Question: I'm trying to display a label in a 2-columned GridLayout. I can't seem to make it work to display both text and the horizontal line underneath:
'''
public void foo(){
popupShell = new Shell(Display.getDefault(), SWT.NO_TRIM | SWT.ON_TOP | SWT.MODELESS);
//popupShell.setLayoutData(new GridData(GridData.FILL_HORIZONTAL));
popupShell.setLayout(createNoMarginLayout(2, false));
Label history = new Label(popupShell, SWT.SEPARATOR | SWT.SHADOW_OUT | SWT.HORIZONTAL);
history.setText("History");
history.setVisible(true);
Label fill = new Label(popupShell, SWT.NONE);
fill.setSize(0,30);
}
public static GridLayout createNoMarginLayout(int numColumns, boolean makeColumnsEqualWidth) {
GridLayout layout = new GridLayout(numColumns, makeColumnsEqualWidth);
layout.verticalSpacing = 0;
layout.horizontalSpacing = 0;
layout.marginTop = 0;
layout.marginBottom = 0;
layout.marginLeft = 0;
layout.marginRight = 0;
layout.marginWidth = 0;
layout.marginHeight = 0;
return layout;
}
'''
What I'm getting is just the line with no text.

What am I doing wrong?
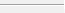
Answer: A 'Label' with the 'SWT.SEPARATOR' style does not display any text value. You must use a separate control to display the text.
From the 'Label' source, showing that 'setText' is completely ignored for 'SWT.SEPARATOR':
'''
public void setText (String string) {
checkWidget();
if (string == null) error (SWT.ERROR_NULL_ARGUMENT);
if ((style & SWT.SEPARATOR) != 0) return;
...
'''